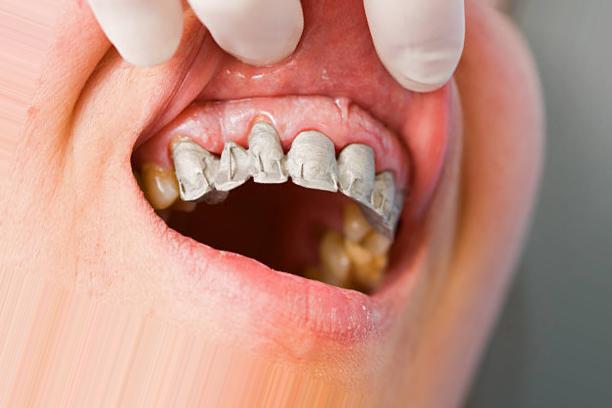
Condition: Tooth Discoloration